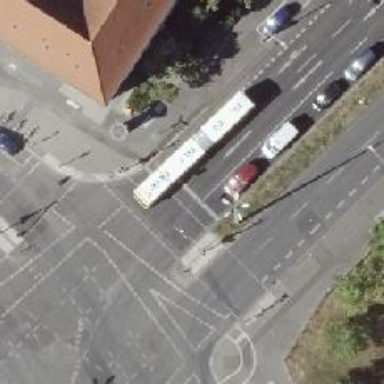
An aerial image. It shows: Road with traffic signals for signaling.